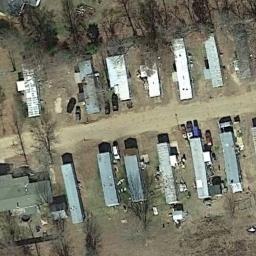
Label: residential